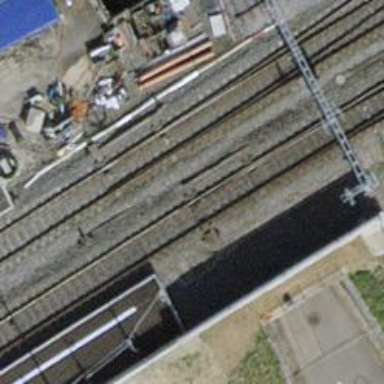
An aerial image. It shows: Railway switch.